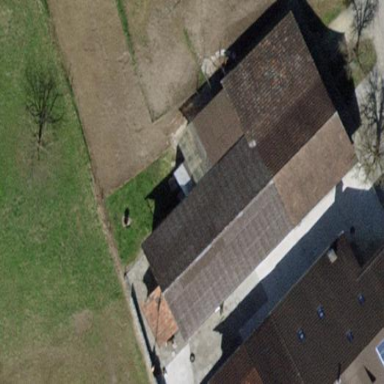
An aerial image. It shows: Shed.